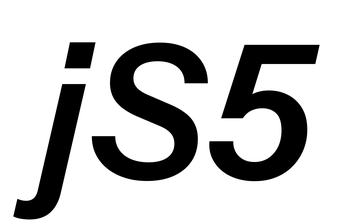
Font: InstrumentSans-Italic_SemiBold_Italic